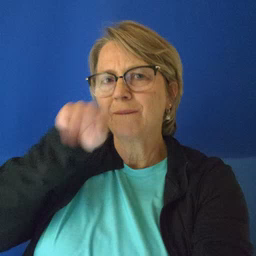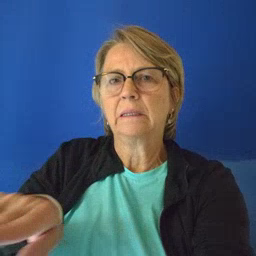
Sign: elephant